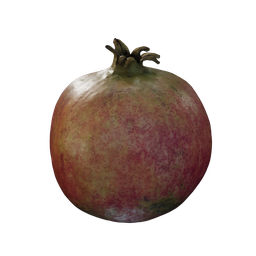
Label: nature